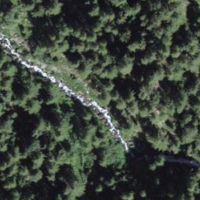
EUNIS habitat code: 43
Species observed at this site:
Parnassia palustris
Deilephila porcellus